Aerial crown-view tile of a tropical tree (Barro Colorado Island, Panama), acquired 20240716:
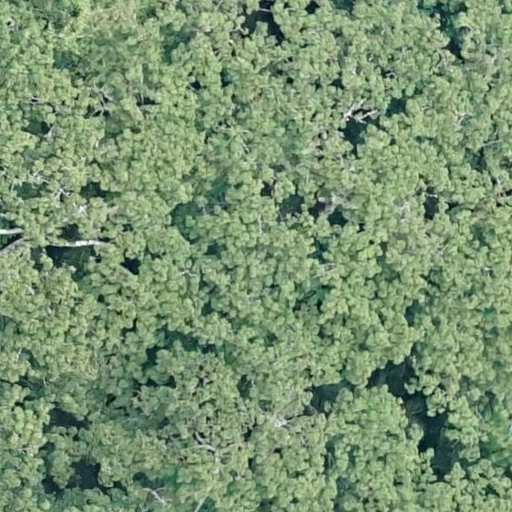
Species: Ceiba pentandra
GBIF accepted scientific name: Ceiba pentandra
Crown area: 945.186 m²